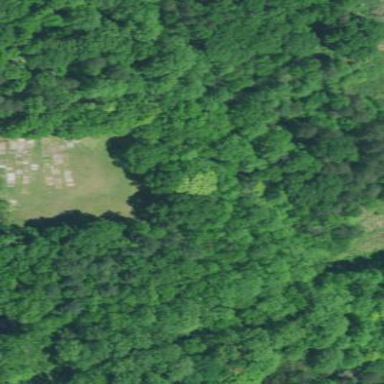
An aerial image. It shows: Cemetery.